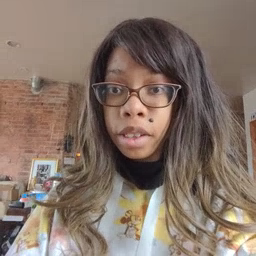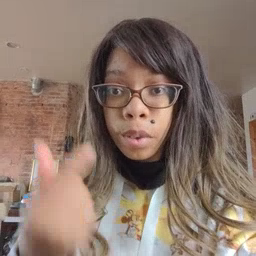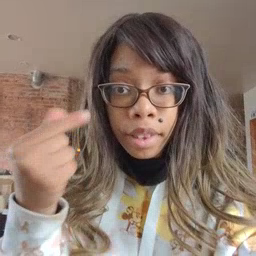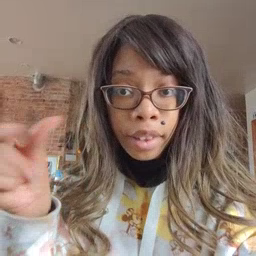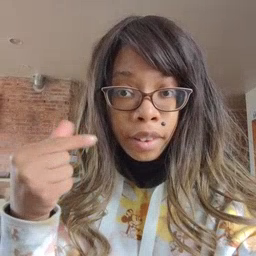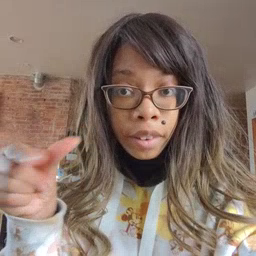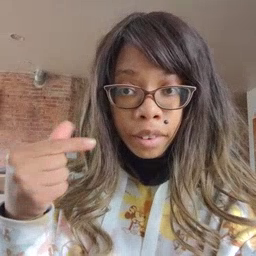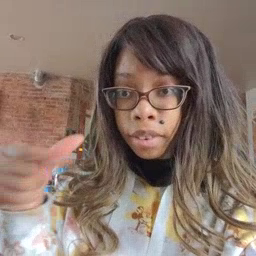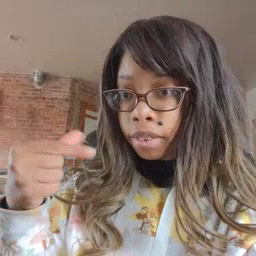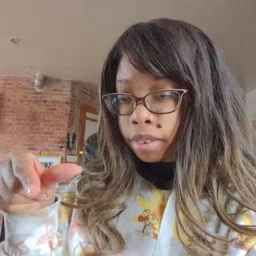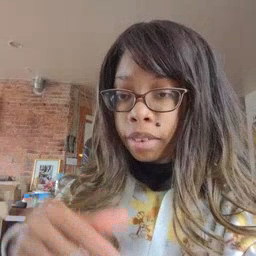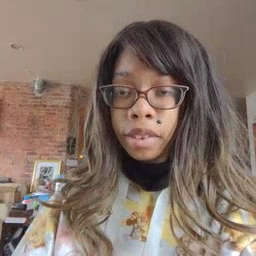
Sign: green